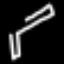
Label: fork